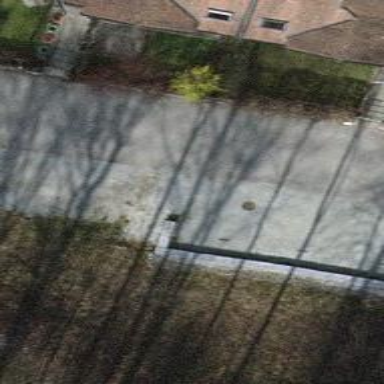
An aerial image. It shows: Retaining wall.